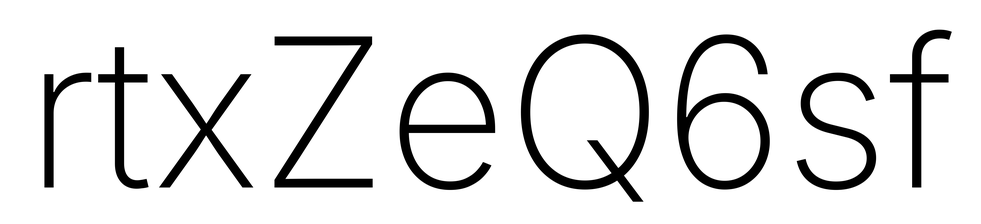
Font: Inter_ExtraLight